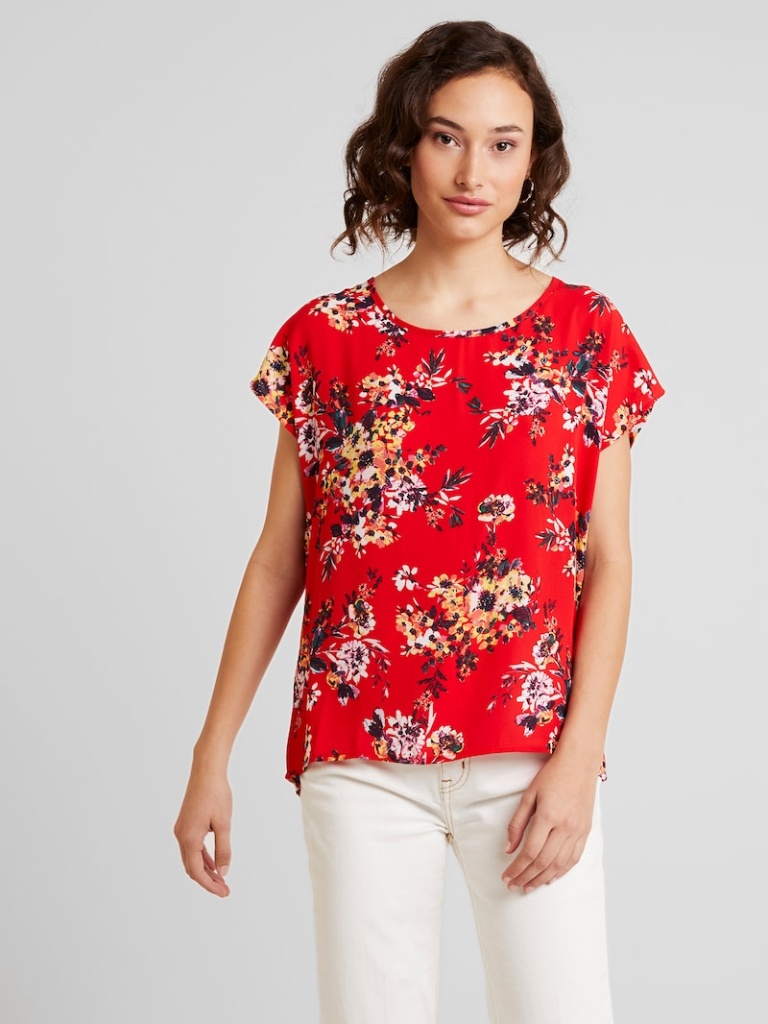
cotton relaxed short sleeve hip length Untucked crew blouse